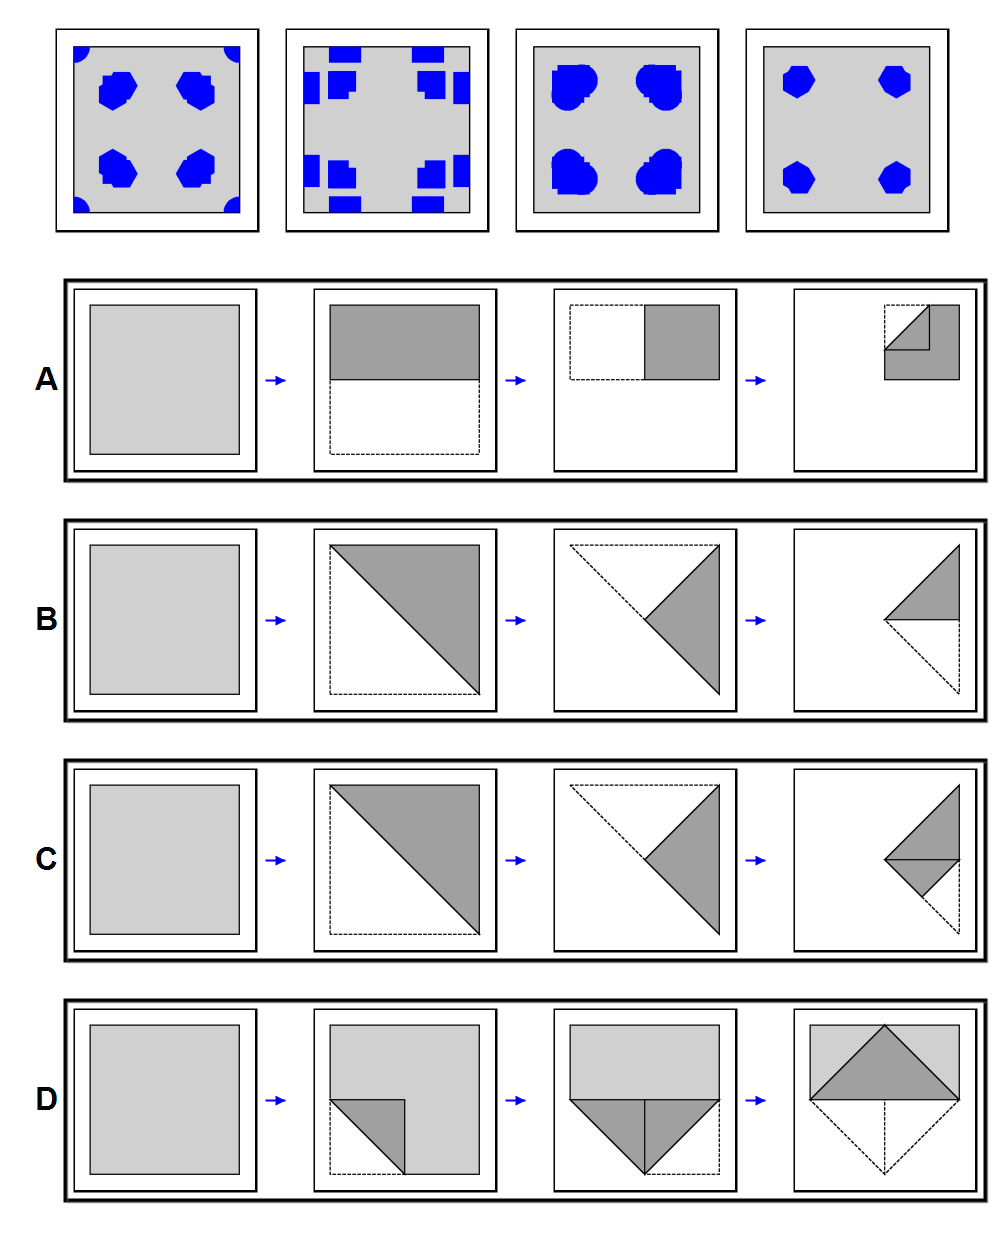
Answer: B